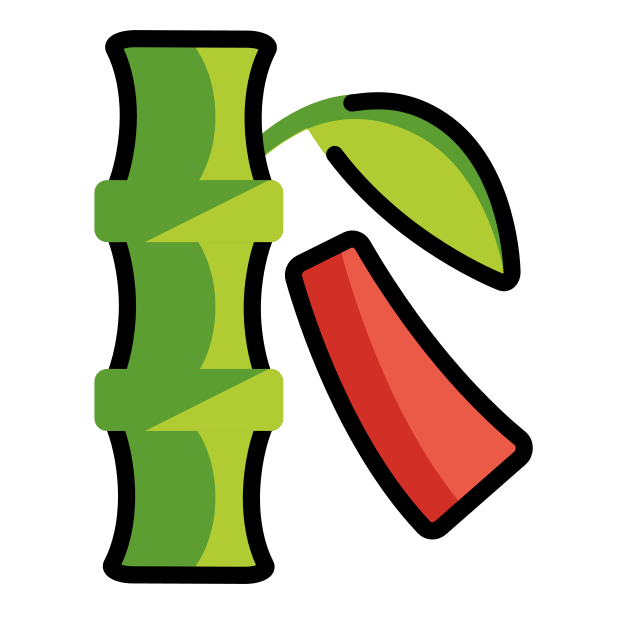
tanabata tree